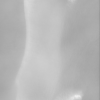
Label: not_dusty